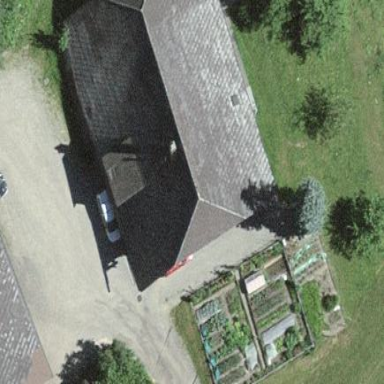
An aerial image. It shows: Farm building.